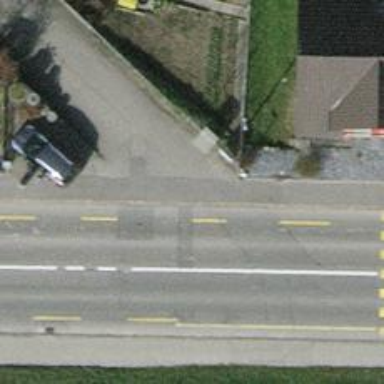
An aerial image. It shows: Sidewalk.